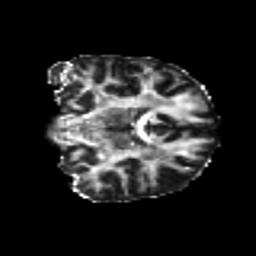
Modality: FA
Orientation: coronal
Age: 23
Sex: female
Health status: healthy
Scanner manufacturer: philips
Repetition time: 7.389 s
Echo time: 0.08599 s